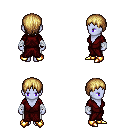
a pixel art fantasy rpg character, female body template, dark elf, purple skin, red robe, white pants, blonde plain hairstyle, white cloth bandages, gold boots, four views (front, back, left, right), 2x2 character sprite sheet, small pixel art, hard edges, no anti-aliasing